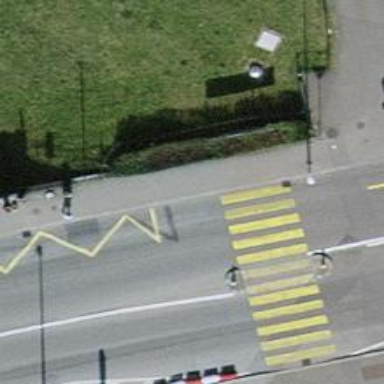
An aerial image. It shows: Sidewalk on asphalt bridge leading to public transport platform.